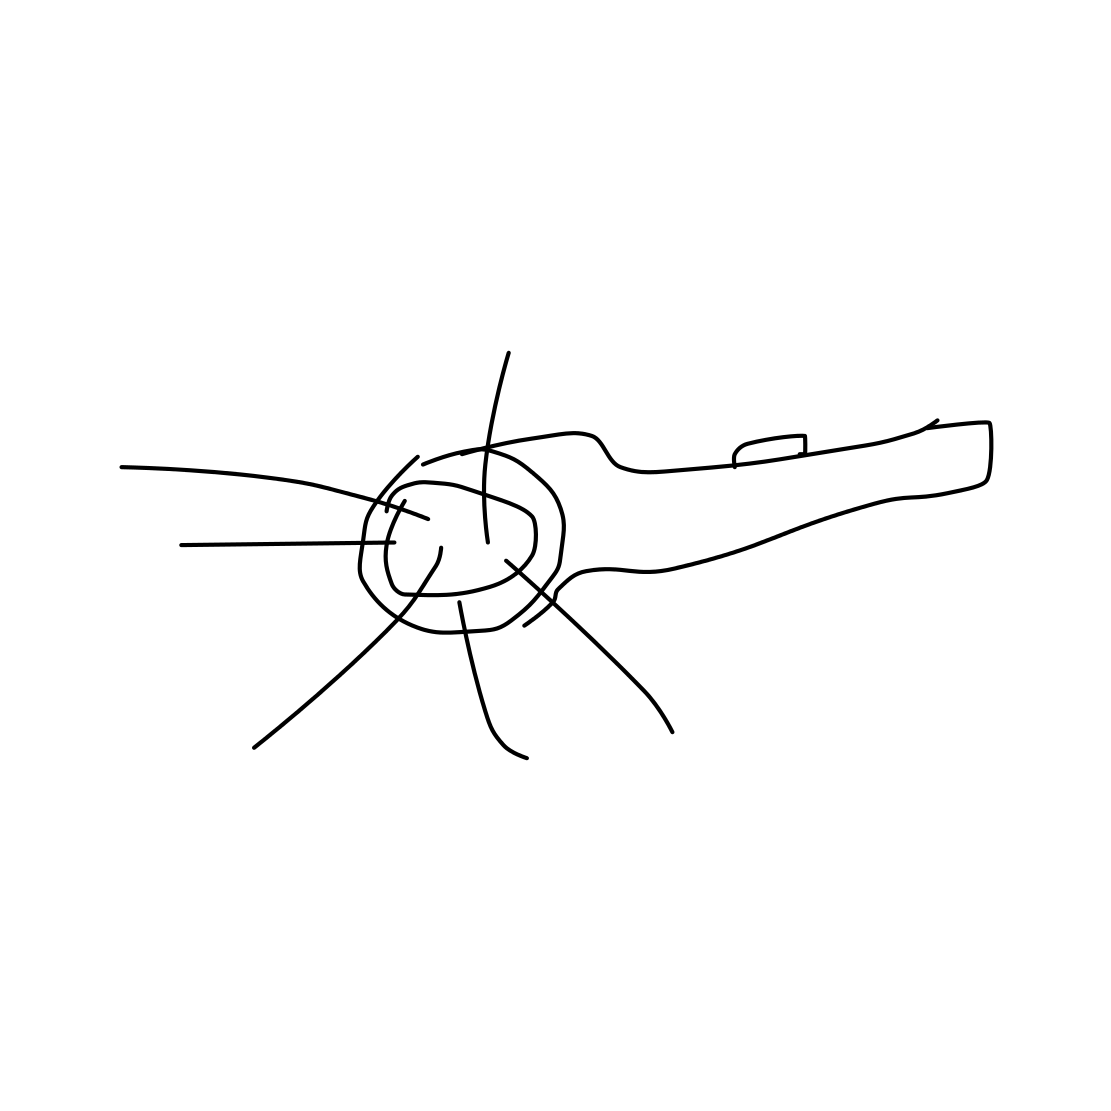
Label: flashlight